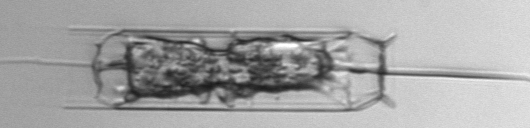
Label: Ditylum_brightwellii